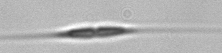
Label: Cylindrotheca